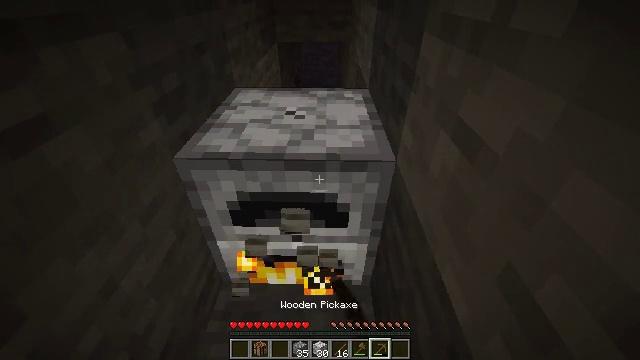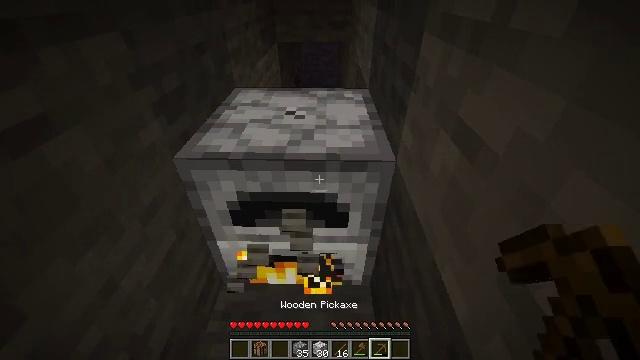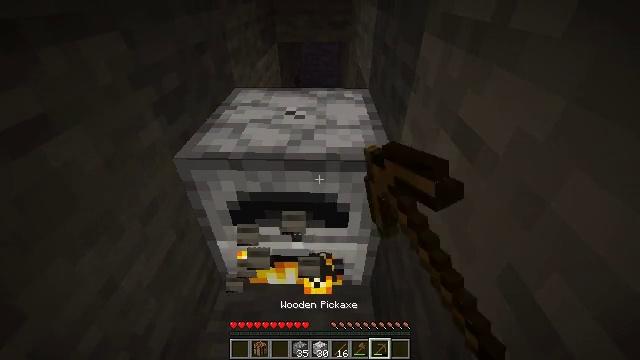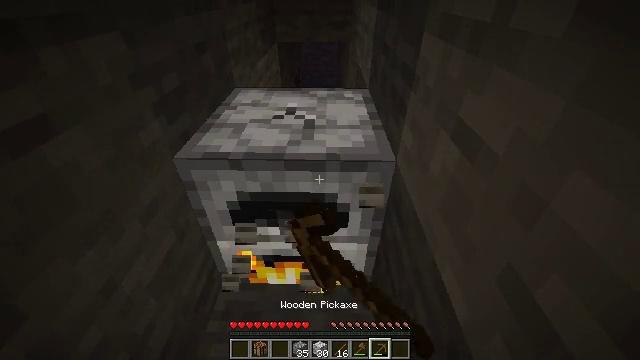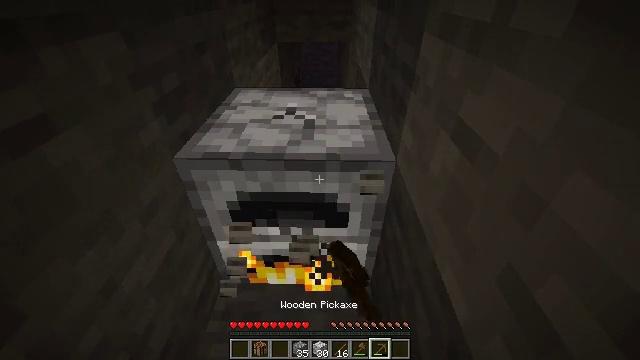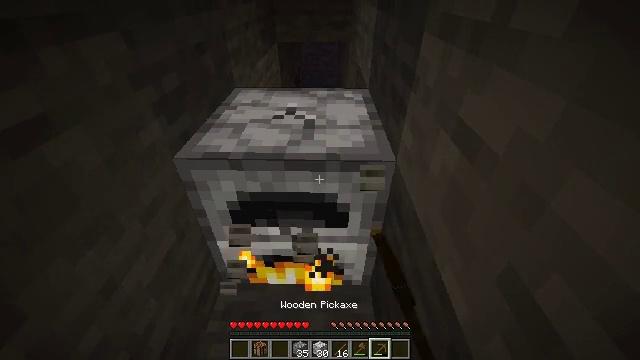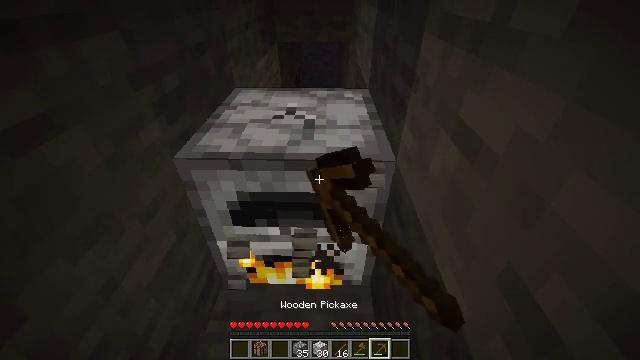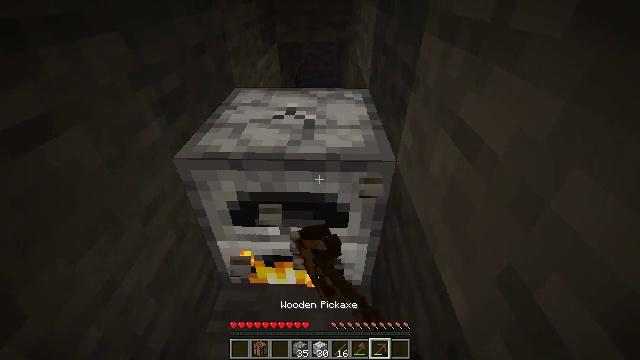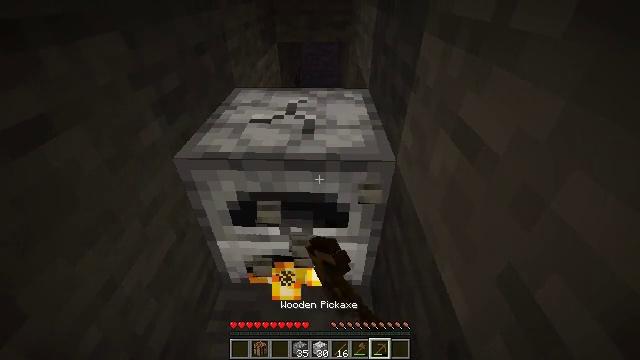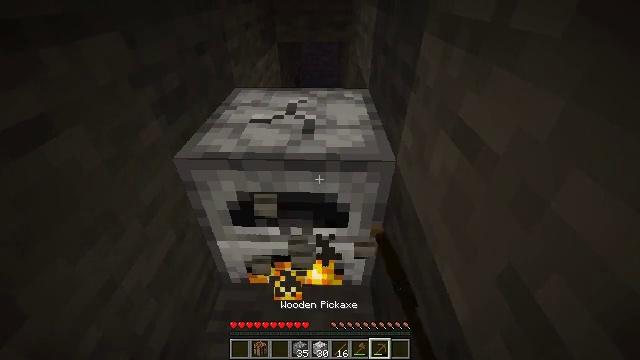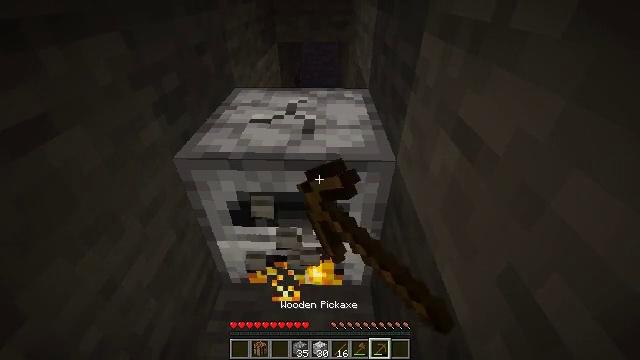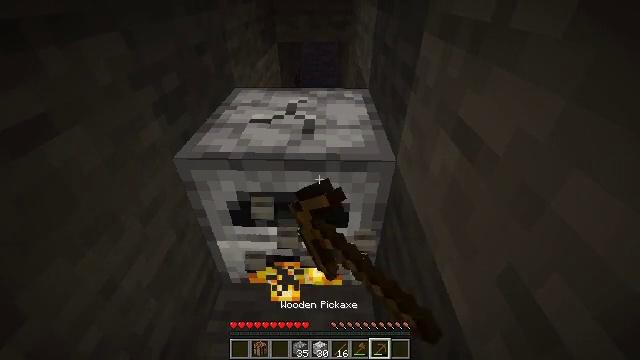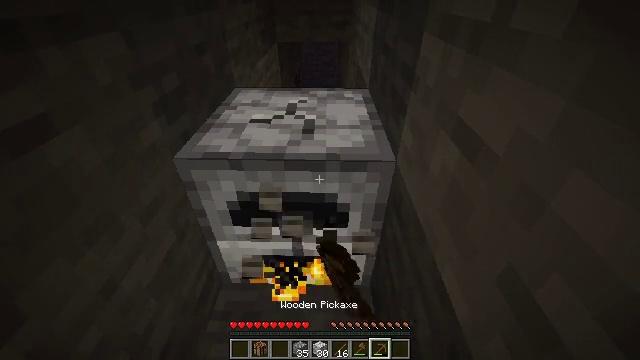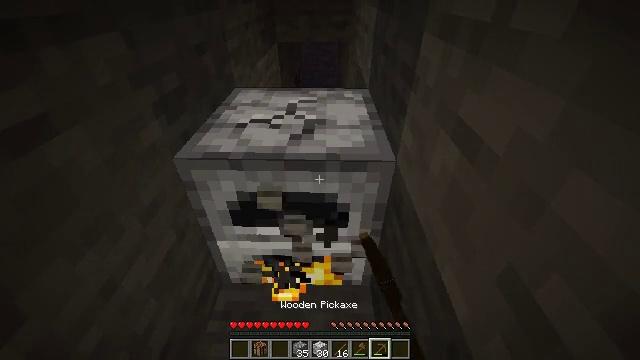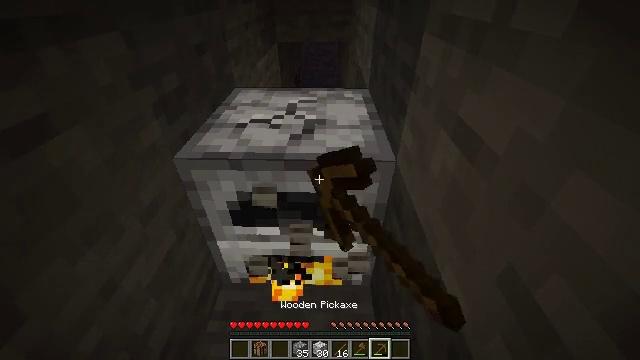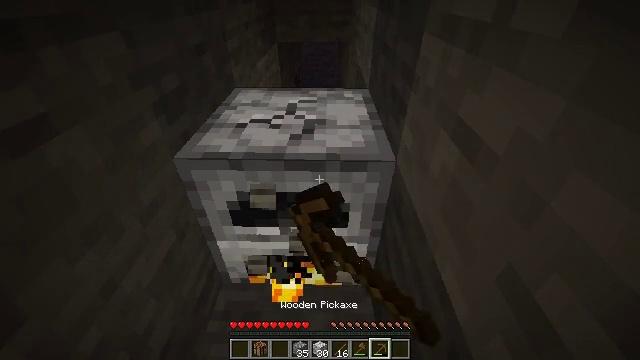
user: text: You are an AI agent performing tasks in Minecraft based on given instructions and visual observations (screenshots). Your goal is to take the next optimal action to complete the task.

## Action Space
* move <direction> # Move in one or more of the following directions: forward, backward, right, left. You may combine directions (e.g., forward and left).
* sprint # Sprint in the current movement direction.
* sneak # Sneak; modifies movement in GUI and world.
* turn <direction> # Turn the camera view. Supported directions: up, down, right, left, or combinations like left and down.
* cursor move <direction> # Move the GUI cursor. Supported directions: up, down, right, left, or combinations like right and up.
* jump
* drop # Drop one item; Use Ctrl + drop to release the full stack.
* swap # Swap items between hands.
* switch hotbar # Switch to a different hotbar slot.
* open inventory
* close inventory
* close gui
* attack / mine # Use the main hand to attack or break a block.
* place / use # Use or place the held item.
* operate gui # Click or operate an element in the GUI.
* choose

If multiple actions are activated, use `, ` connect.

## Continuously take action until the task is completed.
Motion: motion action
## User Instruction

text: Mine the furnace to collect it.
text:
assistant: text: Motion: attack / mine
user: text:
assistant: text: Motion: attack / mine
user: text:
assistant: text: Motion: attack / mine
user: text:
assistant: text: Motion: attack / mine
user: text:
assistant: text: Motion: attack / mine
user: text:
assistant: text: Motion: attack / mine
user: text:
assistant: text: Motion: attack / mine
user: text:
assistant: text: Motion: attack / mine
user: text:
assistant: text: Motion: attack / mine
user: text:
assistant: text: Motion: attack / mine
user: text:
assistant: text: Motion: attack / mine
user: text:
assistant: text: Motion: attack / mine
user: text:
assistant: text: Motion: attack / mine
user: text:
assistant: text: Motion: attack / mine
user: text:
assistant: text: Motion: attack / mine
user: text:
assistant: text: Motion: attack / mine
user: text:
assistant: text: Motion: attack / mine
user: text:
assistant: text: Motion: attack / mine
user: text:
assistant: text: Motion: attack / mine
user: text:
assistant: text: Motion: attack / mine
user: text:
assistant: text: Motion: attack / mine
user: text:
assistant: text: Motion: attack / mine
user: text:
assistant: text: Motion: attack / mine
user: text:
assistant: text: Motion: attack / mine
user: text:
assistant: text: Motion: attack / mine
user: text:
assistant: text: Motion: attack / mine
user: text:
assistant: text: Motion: attack / mine
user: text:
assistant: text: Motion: attack / mine
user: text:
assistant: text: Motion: attack / mine
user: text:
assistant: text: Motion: attack / mine